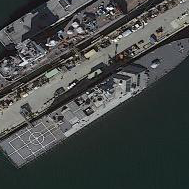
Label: Freedom-class_combat_ship